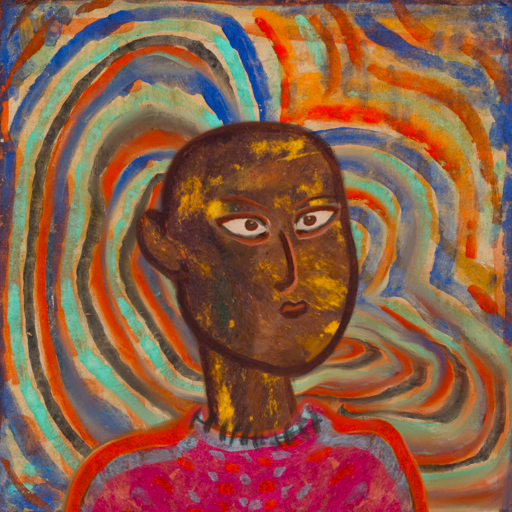
Background: Sisters, Head And Neck Side: Comrade, Face Side: Roy_Bahadur, Bust: Sisters, Hair Side: Blank, Head Accessory: Blank, Second Necklace: Blank, Necklace: In_The_Sun, Baby: Blank